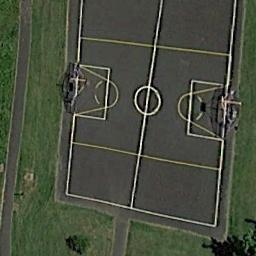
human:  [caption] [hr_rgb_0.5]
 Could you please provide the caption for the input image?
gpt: A basketball court on the lawn and a road beside .

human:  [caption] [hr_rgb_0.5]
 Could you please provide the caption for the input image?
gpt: There is a basketball court on the playground .

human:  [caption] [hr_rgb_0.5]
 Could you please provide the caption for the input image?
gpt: There is a basketball court in the middle of grass .

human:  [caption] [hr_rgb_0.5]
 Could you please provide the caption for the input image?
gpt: The basketball court is built on the lawn .

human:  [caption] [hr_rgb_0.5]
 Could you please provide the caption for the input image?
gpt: The basketball court is surrounded by grass .